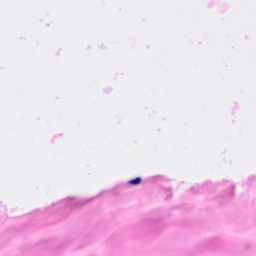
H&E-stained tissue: Breast